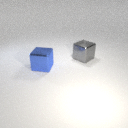
large blue metal cube to the left of large gray metal cube